Aerial crown-view tile of a tropical tree (Barro Colorado Island, Panama), acquired 20250317:
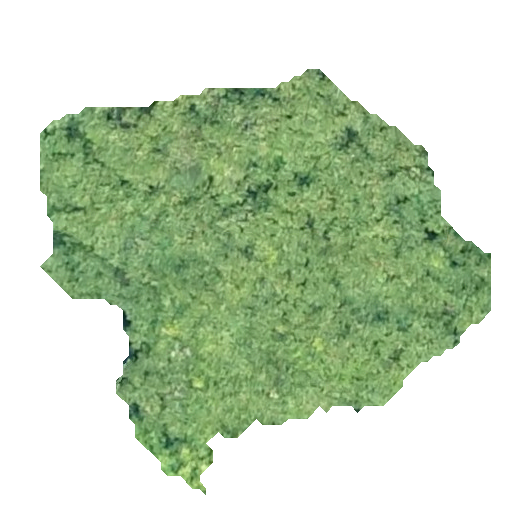
Species: Tachigali panamensis
GBIF accepted scientific name: Tachigali panamensis
Crown area: 176.689 m²